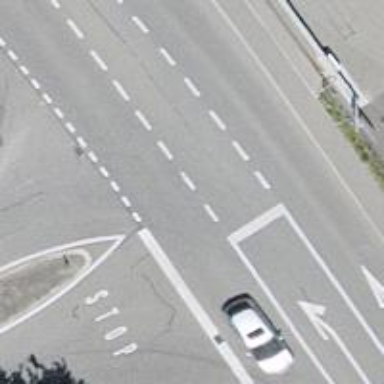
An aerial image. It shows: Road with stop sign.